Interaction volume radius: 5 \u00c5
Interaction volume height: 15 \u00c5
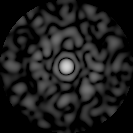
Disorder parameter: 0.8538